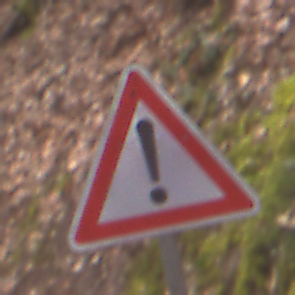
Verkehrszeichen: Gefahrenstelle
Umgebung: Outdoor, Nature
Tageszeit: Midday
Wetter: Overcast
Licht: Natural
Jahreszeit: Autumn
Kontrast: LowContrast